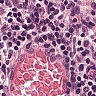
Metastatic tissue present: no